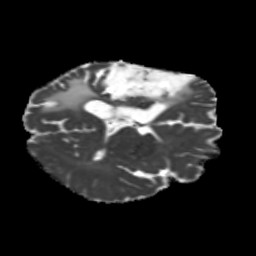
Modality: MD
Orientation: axial
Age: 46
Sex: male
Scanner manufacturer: siemens
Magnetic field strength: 3 T
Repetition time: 5.25 s
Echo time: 0.08 s